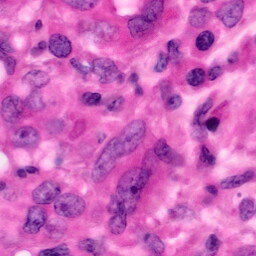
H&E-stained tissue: Pancreatic